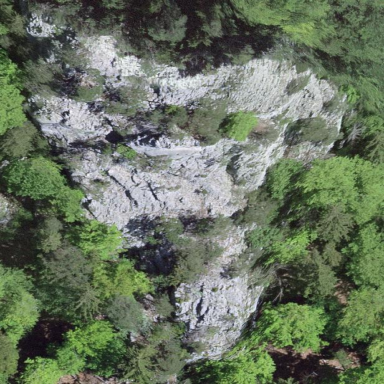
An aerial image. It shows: Landscape dominated by bare rock.